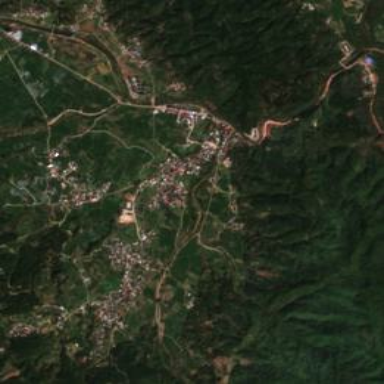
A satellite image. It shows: Ethnic township within town.